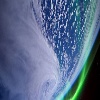
Label: cloud